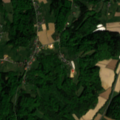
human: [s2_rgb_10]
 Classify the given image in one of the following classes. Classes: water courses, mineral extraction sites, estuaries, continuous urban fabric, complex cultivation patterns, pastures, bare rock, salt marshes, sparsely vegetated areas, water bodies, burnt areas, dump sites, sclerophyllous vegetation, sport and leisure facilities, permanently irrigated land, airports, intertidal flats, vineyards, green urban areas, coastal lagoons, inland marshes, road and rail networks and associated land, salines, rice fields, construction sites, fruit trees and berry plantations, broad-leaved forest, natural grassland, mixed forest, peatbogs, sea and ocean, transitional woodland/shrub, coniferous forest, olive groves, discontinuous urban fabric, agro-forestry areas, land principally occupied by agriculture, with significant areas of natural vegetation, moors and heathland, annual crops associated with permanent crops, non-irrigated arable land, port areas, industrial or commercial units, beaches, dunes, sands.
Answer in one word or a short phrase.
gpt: pastures, complex cultivation patterns, broad-leaved forest